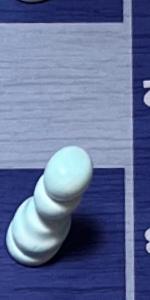
Label: Pawn_White